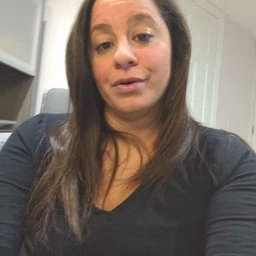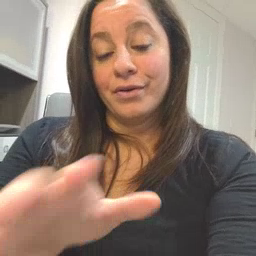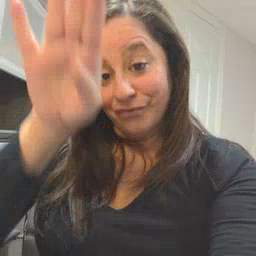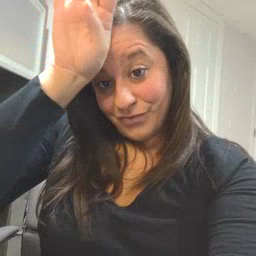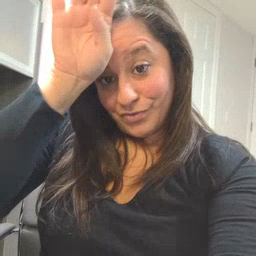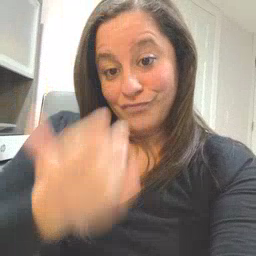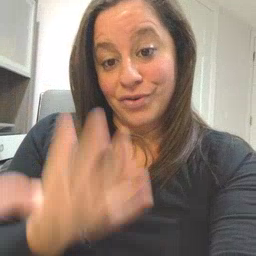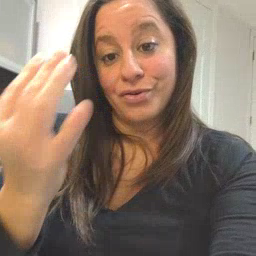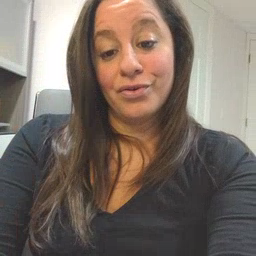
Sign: fireman